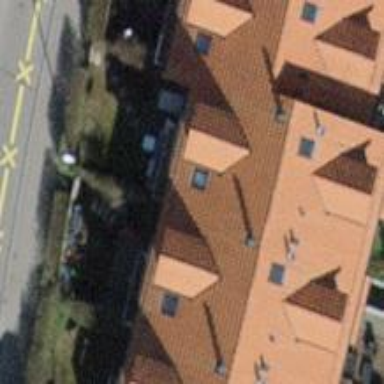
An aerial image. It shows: Terrace building with tile roof.